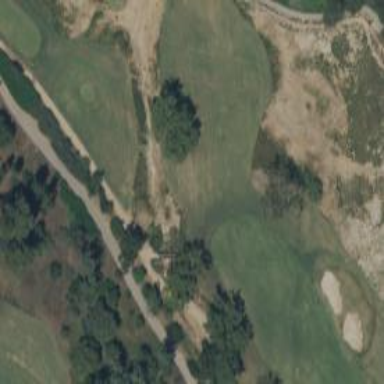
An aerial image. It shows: Footway that doubles as golf path.